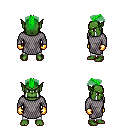
a pixel art fantasy rpg character, male body template, orc, green skin, chain mail, white pants, green short mohawk hairstyle, gold gloves, four views (front, back, left, right), 2x2 character sprite sheet, small pixel art, hard edges, no anti-aliasing